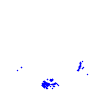
Particle: kaon